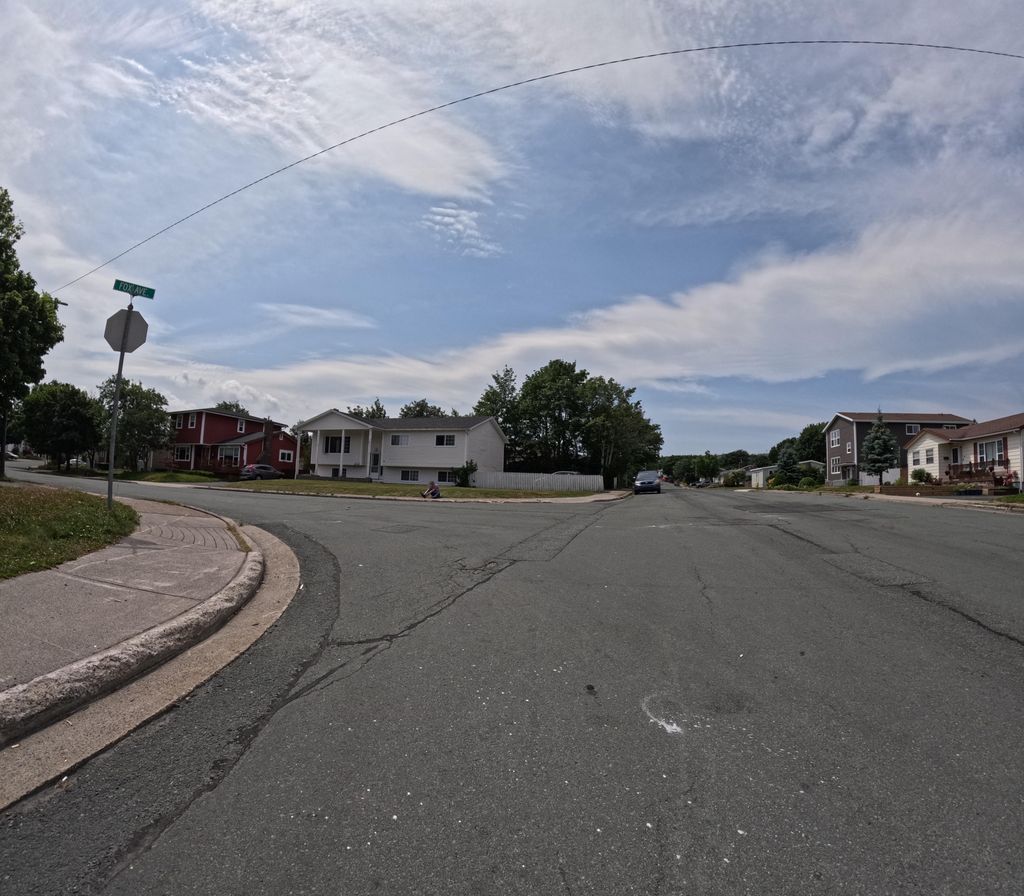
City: st_johns